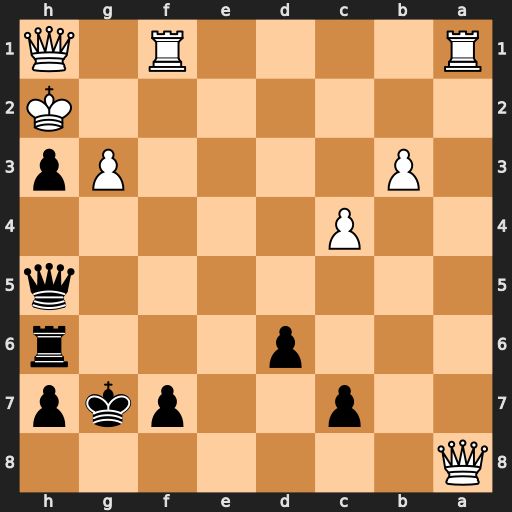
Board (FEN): Q7/2p2pkp/3p3r/7q/2P5/1P4Pp/7K/R4R1Q
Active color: b
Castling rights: -
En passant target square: -
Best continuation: Qe2+ Kg1 h2+ Qxh2 Qxh2#